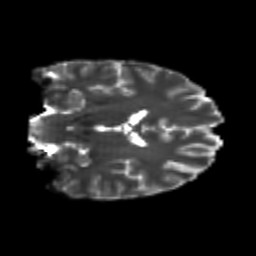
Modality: T2w
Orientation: coronal
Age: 22
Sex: male
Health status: healthy
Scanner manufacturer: philips
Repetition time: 7.386 s
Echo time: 0.08599 s